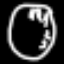
Label: clock